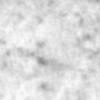
Label: no_change